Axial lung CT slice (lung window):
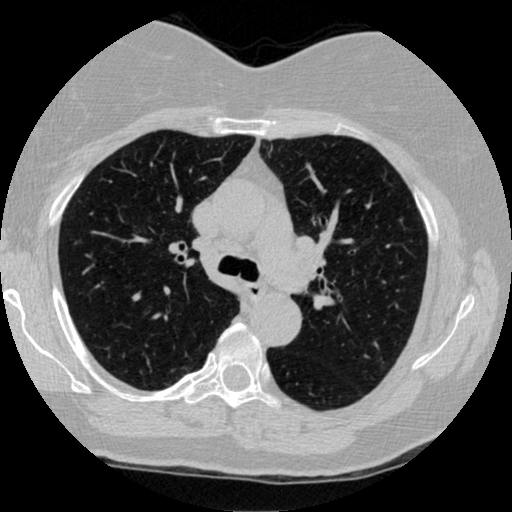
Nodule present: no